Interaction volume radius: 5 \u00c5
Interaction volume height: 20 \u00c5
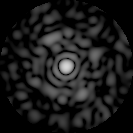
Disorder parameter: 0.8281